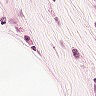
Metastatic tissue present: no